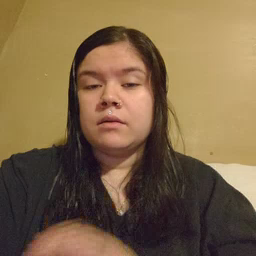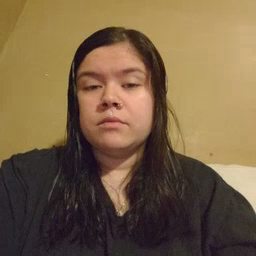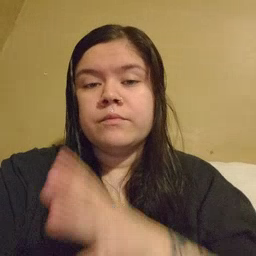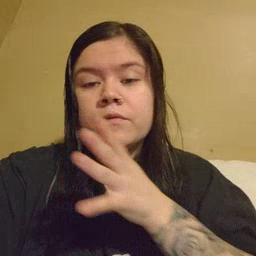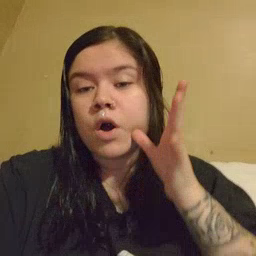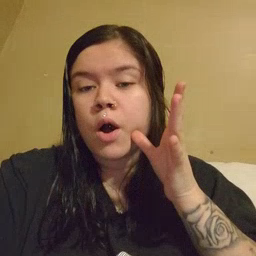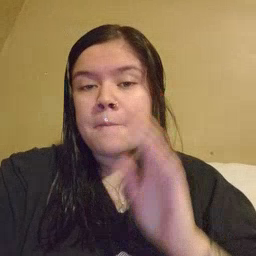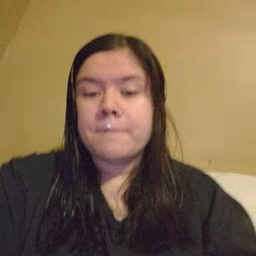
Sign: farm